Question: Need to know the best way to copy the contents of an 'NSMutableDictionary' into another 'NSMutableDictionary'.
I have about 10 categories, that each have their own lists:

I have a 'UITableView' that uses a class member called 'listContent' as its 'datasource':
'''
@property (nonatomic) NSMutableDictionary *listContent;
'''
I then need to save the contents of listContent into another list:
'''
//Cached list results
@property (nonatomic) NSMutableDictionary *listContentCategory1;
@property (nonatomic) NSMutableDictionary *listContentCategory2;
@property (nonatomic) NSMutableDictionary *listContentCategory3;
'''
This is to save the overhead of fetching results that were fetched previously.
Simply doing 'self.listContentCategory1 = self.listContent;' is not copying the current contents of 'self.listContent' into 'self.listContentCategory1'.
Should I be using '(nonatomic,copy)', in 'self.listContentCategory1,self.listContentCategory2?'
(1) How should I set up my properties for 'self.listContent' and 'self.listContentCategoy1,self.listContentCategoy2,etc?'
(2) Best way do the assignment?
Thanks!
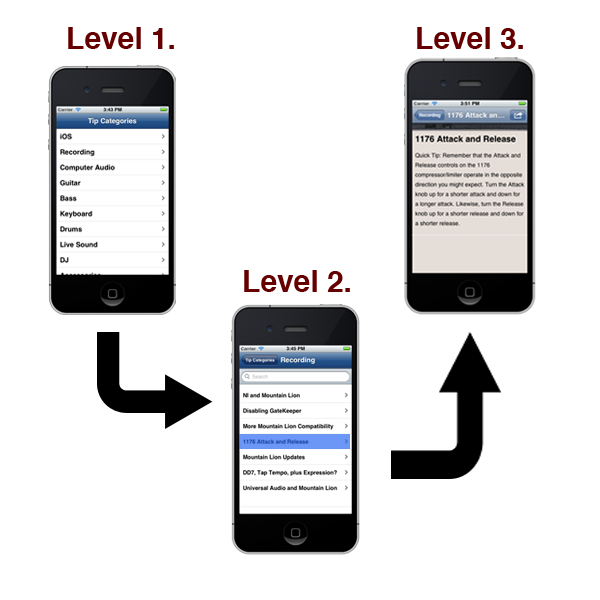
Answer: '''
self.listContentCategory1 = [NSMutableDictionary dictionaryWithDictionary: Self.listContent];
'''
Make the properties (nonatomic, retain)